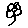
Label: flower